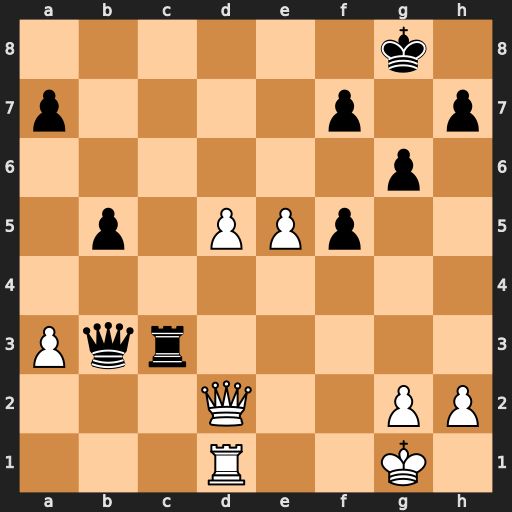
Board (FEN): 6k1/p4p1p/6p1/1p1PPp2/8/Pqr5/3Q2PP/3R2K1
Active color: w
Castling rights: -
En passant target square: -
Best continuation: e6 fxe6 dxe6 Rc8 Qd7